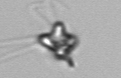
Label: Pyramimonas_longicauda